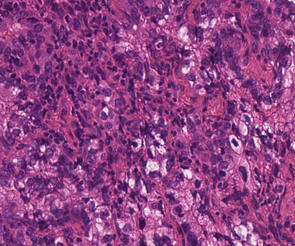
Tumor epithelial tissue: yes
Tumor-associated stroma tissue: yes
Normal tissue: no